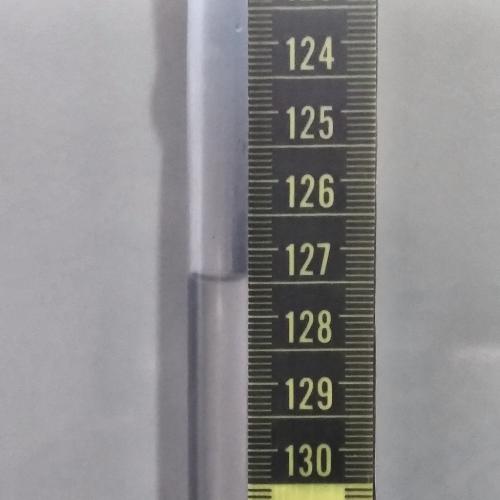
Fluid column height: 127.4 cm